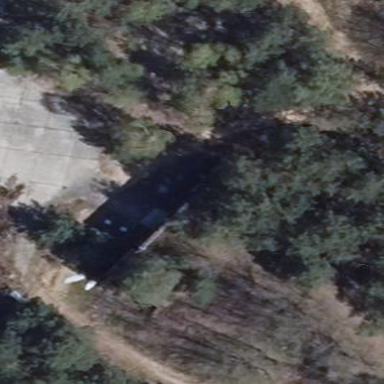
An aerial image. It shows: Round-shaped bunker with hardened aircraft shelter type.